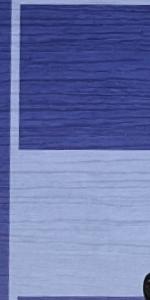
Label: Empty